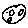
Label: moon